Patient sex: M
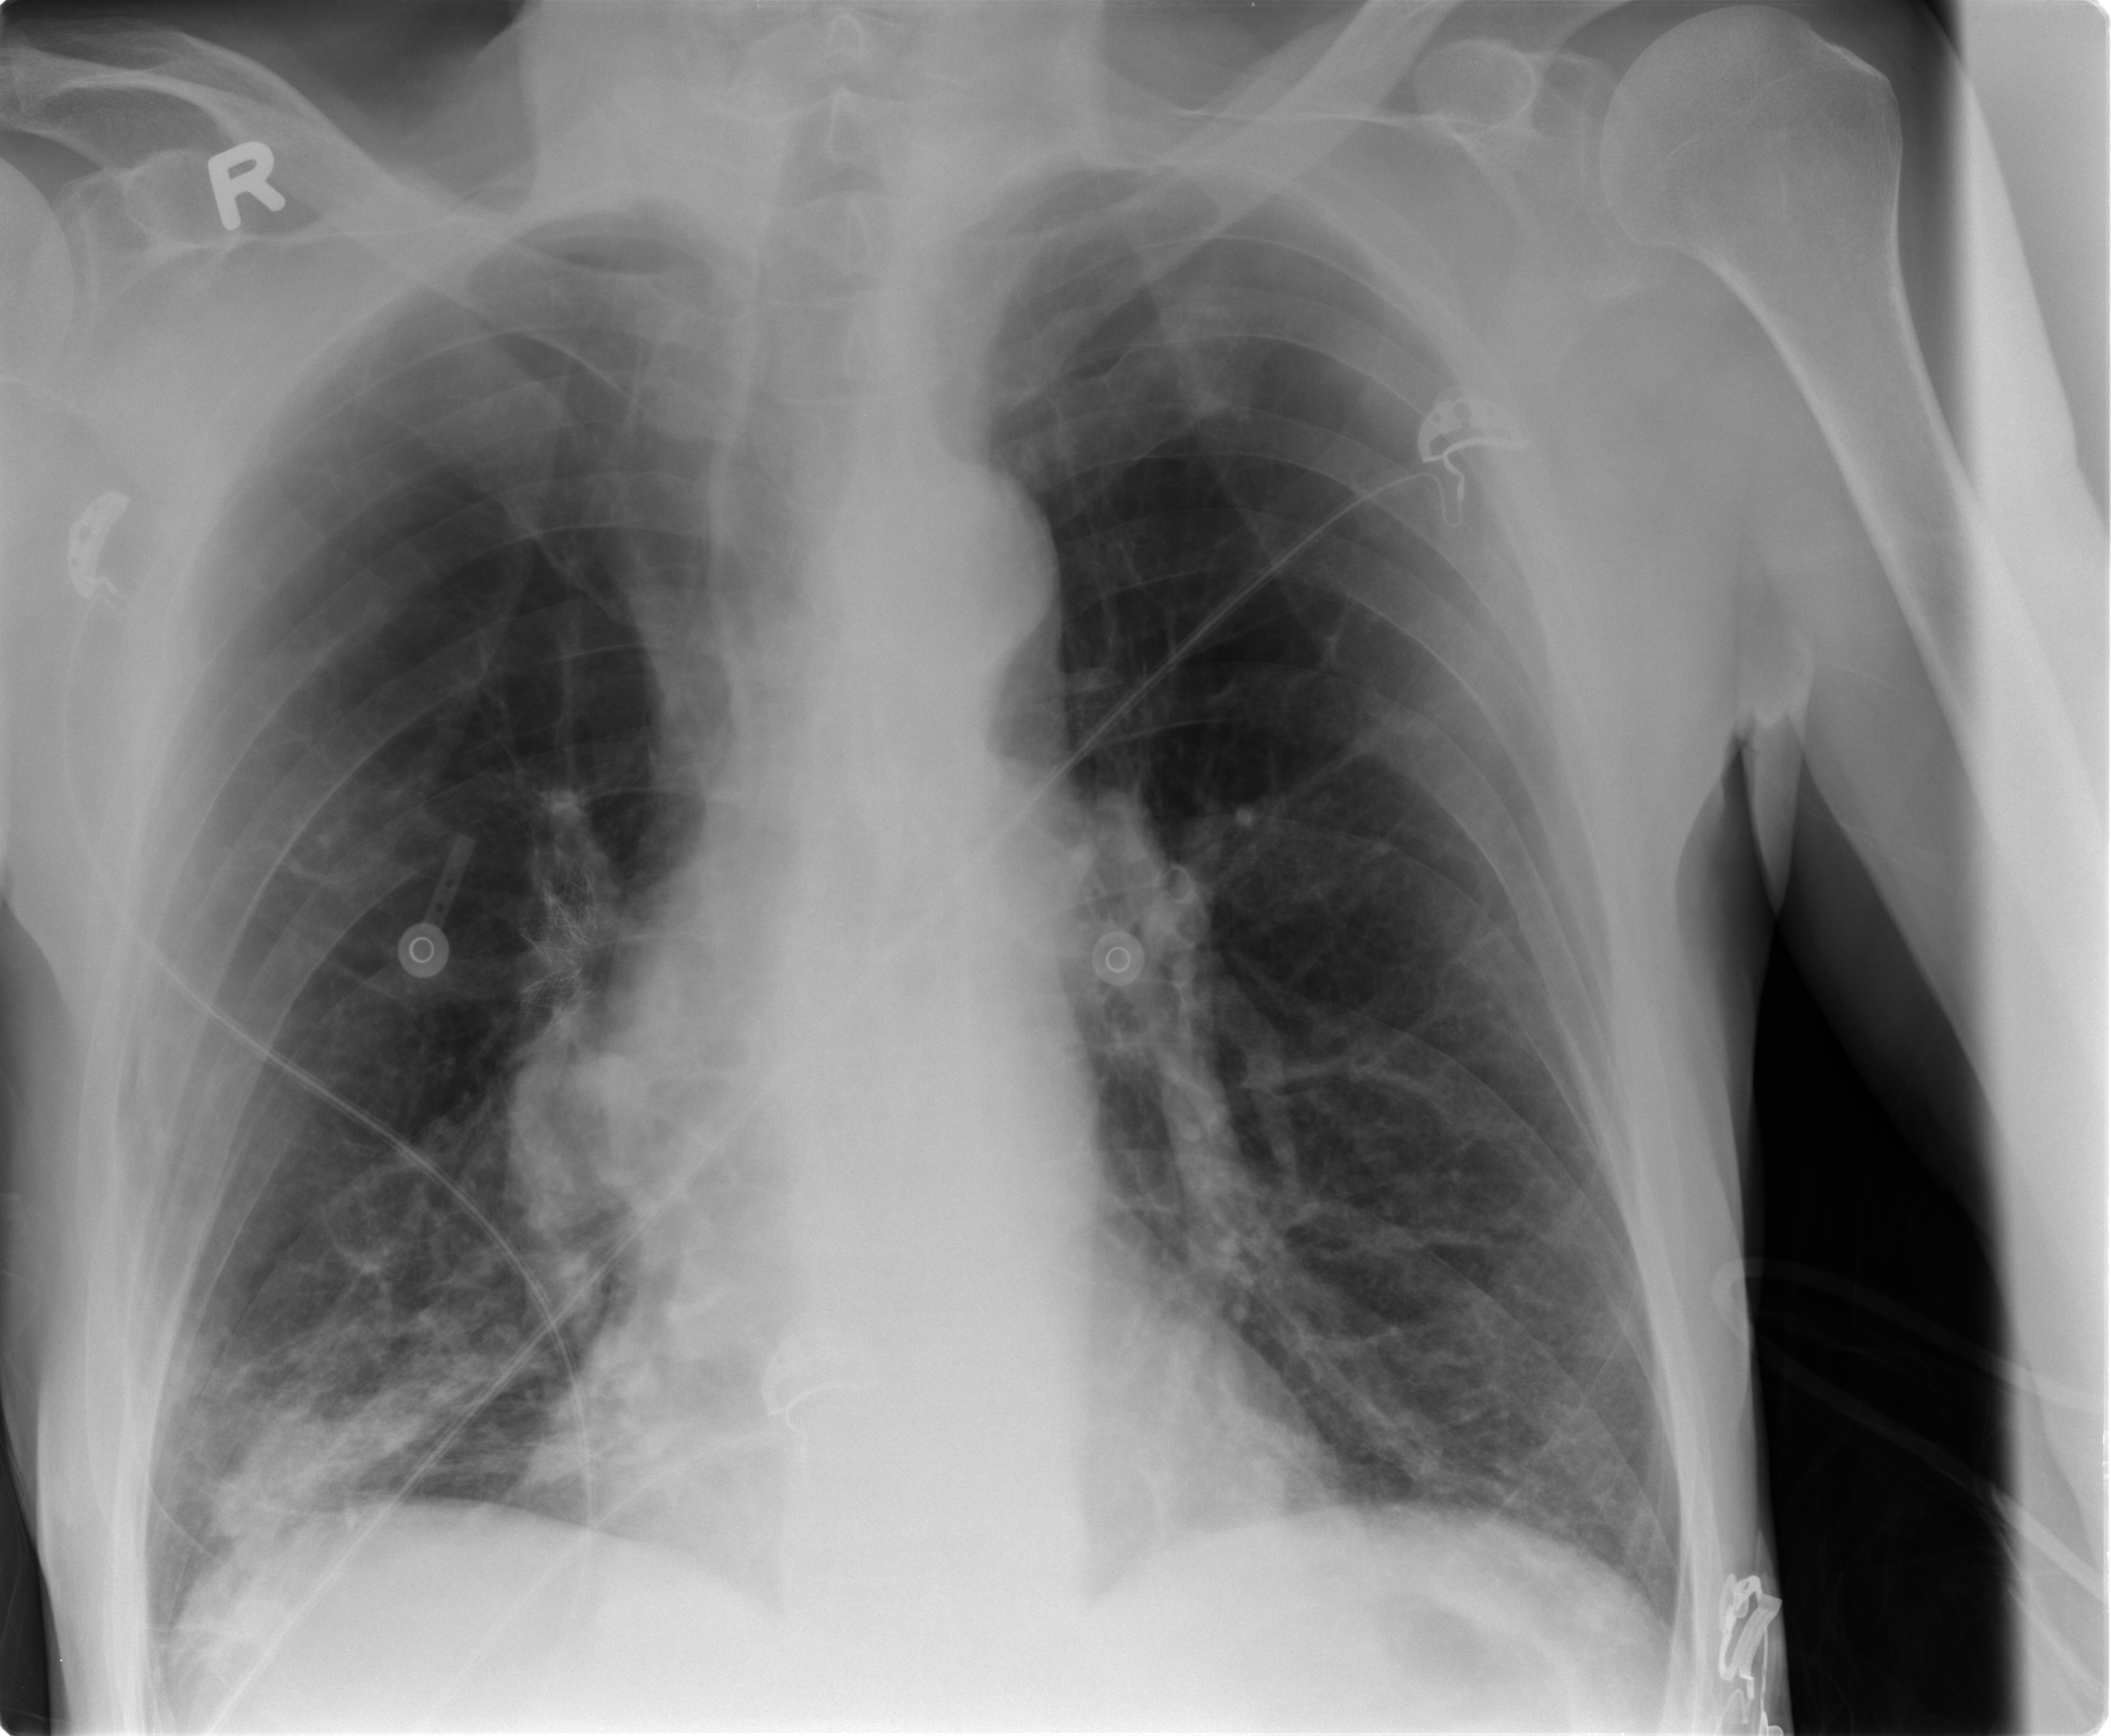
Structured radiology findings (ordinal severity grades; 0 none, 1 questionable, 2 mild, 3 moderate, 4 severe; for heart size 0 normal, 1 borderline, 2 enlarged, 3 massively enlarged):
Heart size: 0
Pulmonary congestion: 1
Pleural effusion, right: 0
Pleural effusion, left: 0
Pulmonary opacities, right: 2
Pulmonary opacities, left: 0
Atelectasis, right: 2
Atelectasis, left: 0